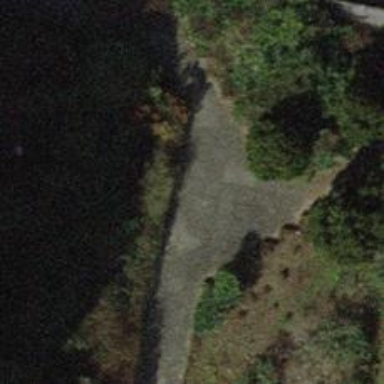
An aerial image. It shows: Path leading through building passage tunnel.